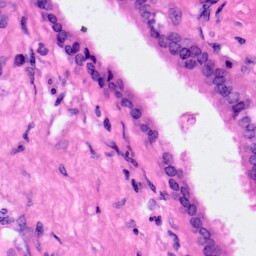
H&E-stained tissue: Pancreatic